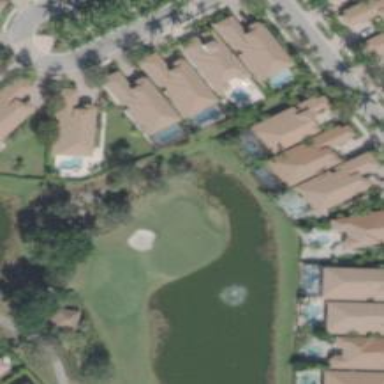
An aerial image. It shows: Golf hole.